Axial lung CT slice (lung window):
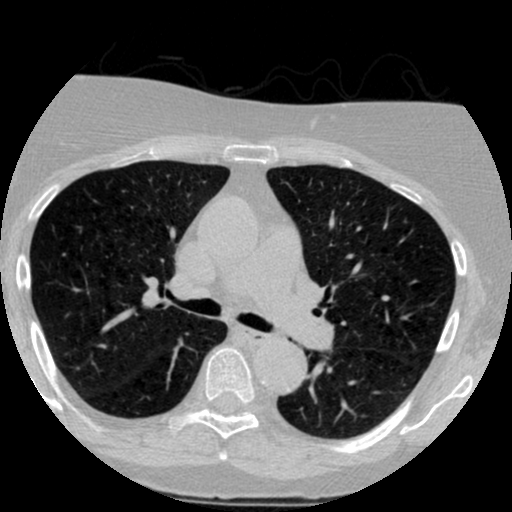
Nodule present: no